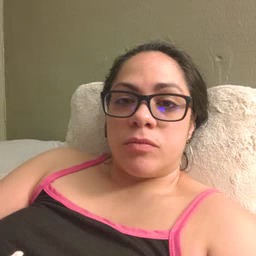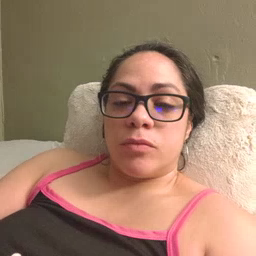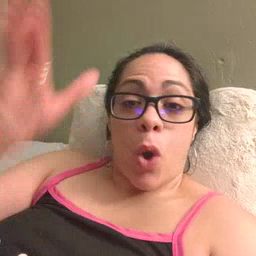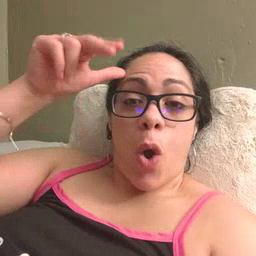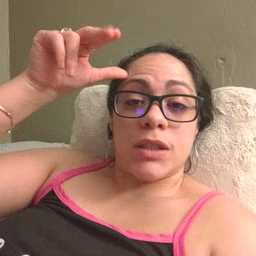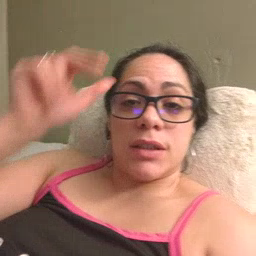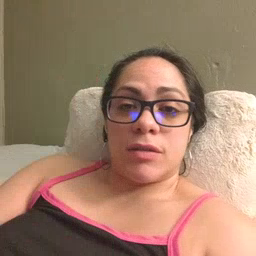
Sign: horse